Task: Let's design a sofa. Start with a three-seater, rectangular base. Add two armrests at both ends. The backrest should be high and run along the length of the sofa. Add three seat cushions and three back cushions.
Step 258:
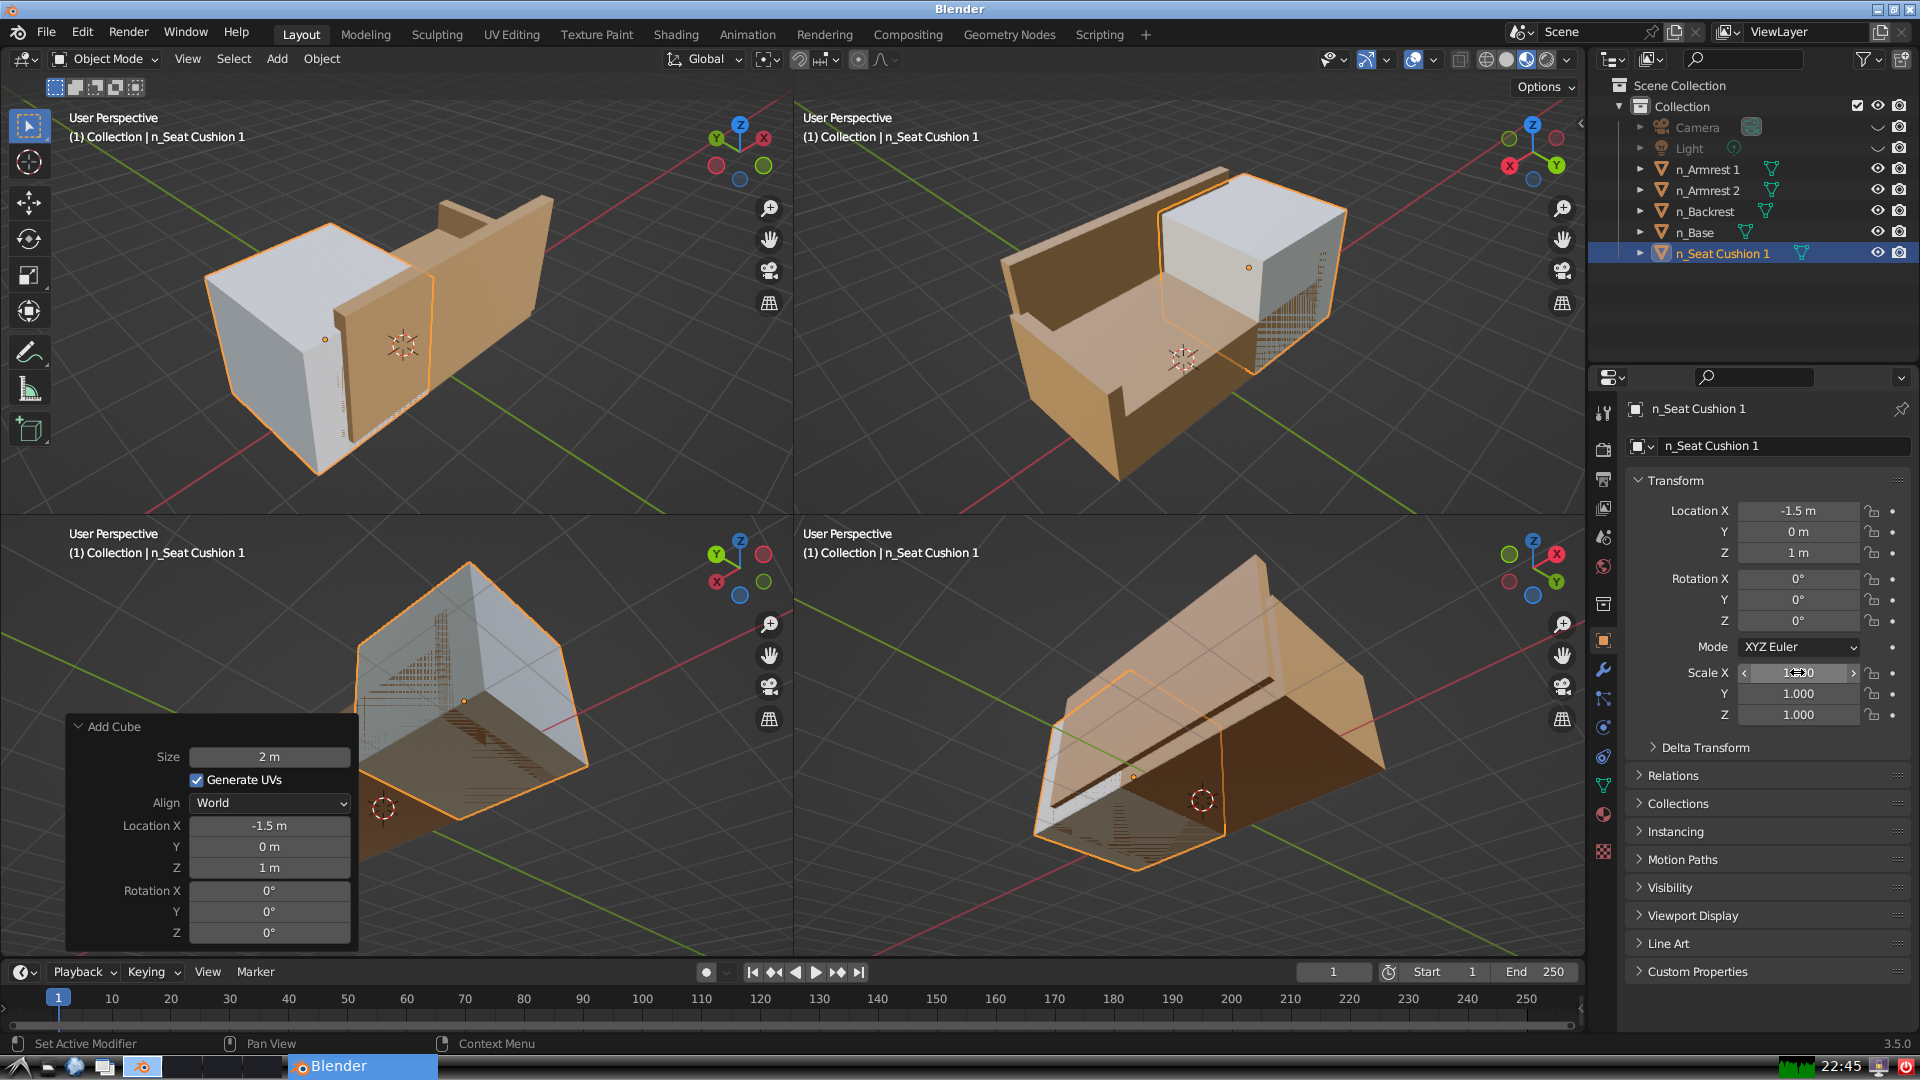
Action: click: no